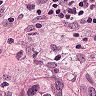
Metastatic tissue present: yes